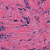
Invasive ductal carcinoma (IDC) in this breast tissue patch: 1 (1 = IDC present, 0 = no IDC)